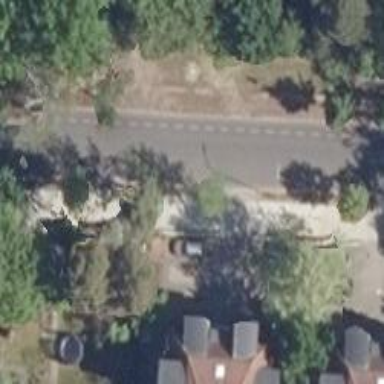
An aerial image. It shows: Tertiary road with asphalt surface. The road has designated cycle lane on the left.